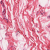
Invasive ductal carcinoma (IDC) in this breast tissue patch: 0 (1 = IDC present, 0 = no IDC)